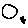
Label: moon